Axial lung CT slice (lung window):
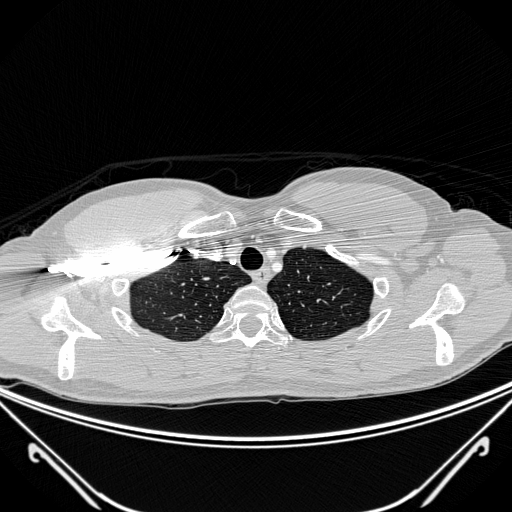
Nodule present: no